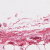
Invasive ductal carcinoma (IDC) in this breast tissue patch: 0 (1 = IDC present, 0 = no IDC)